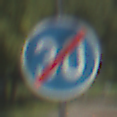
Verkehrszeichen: EndeMindestgeschwindigkeit
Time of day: Midday
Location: Outdoor (RoadRail)
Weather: Clear
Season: NotSpecified
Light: Natural